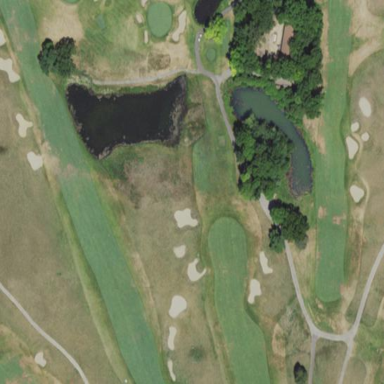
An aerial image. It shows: Area of rough grass used for golf.